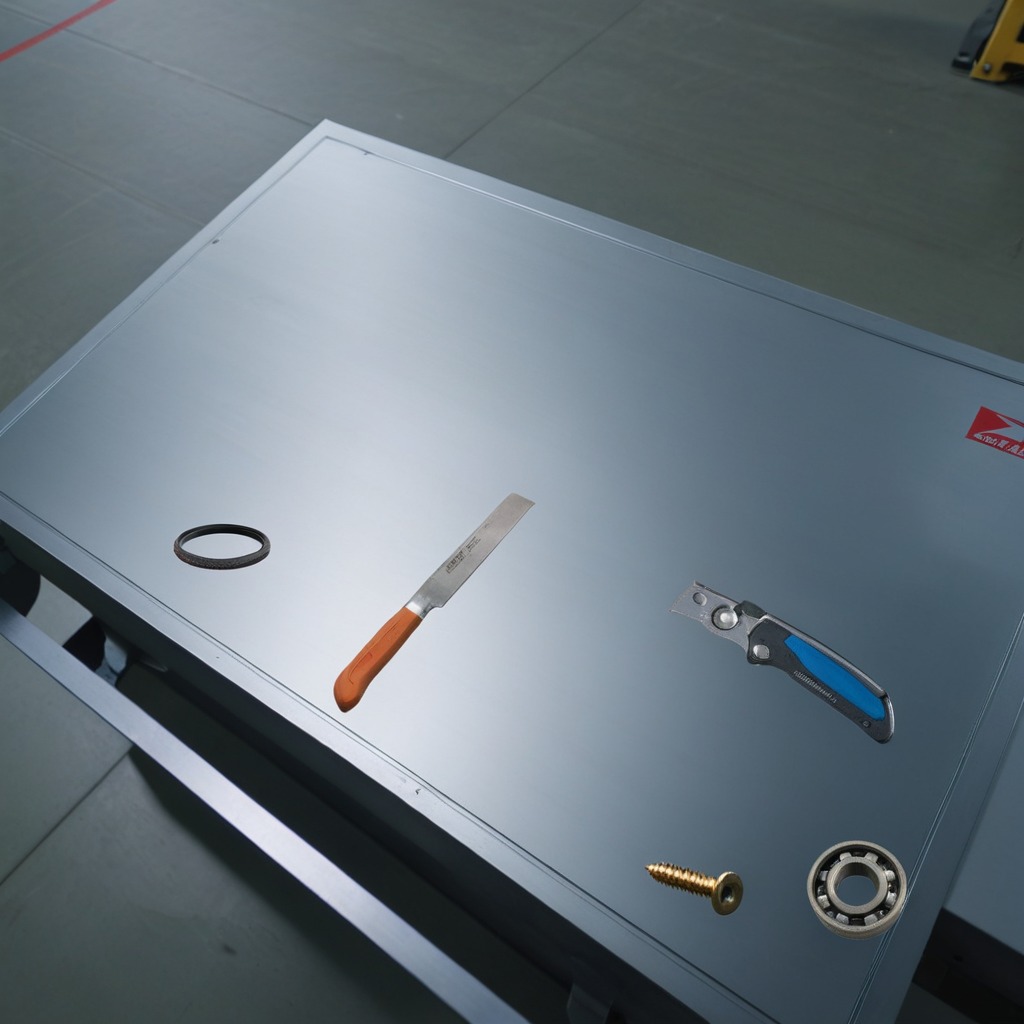
A metal ball bearing, a rubber Oring, a utility knife, a metal machine screw, and a handheld metal saw are lying on the toolbox surface.